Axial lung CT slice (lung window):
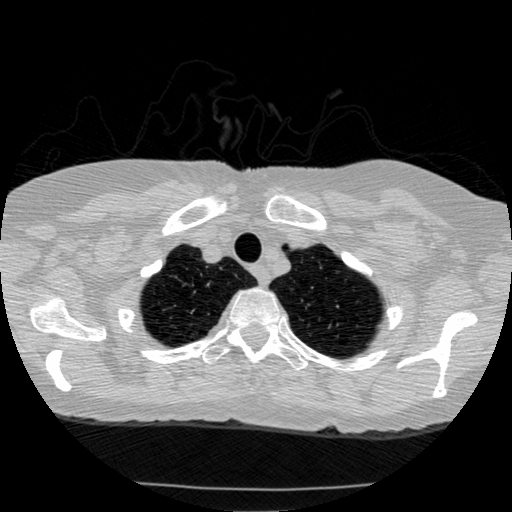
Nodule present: no